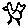
Label: bird